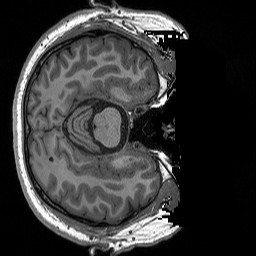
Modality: T1w
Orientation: axial
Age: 29
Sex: male
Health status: healthy
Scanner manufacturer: siemens
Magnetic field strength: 3 T
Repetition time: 2.3 s
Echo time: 0.00199 s